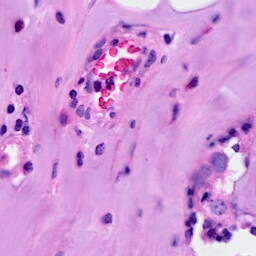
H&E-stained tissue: Breast